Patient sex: F
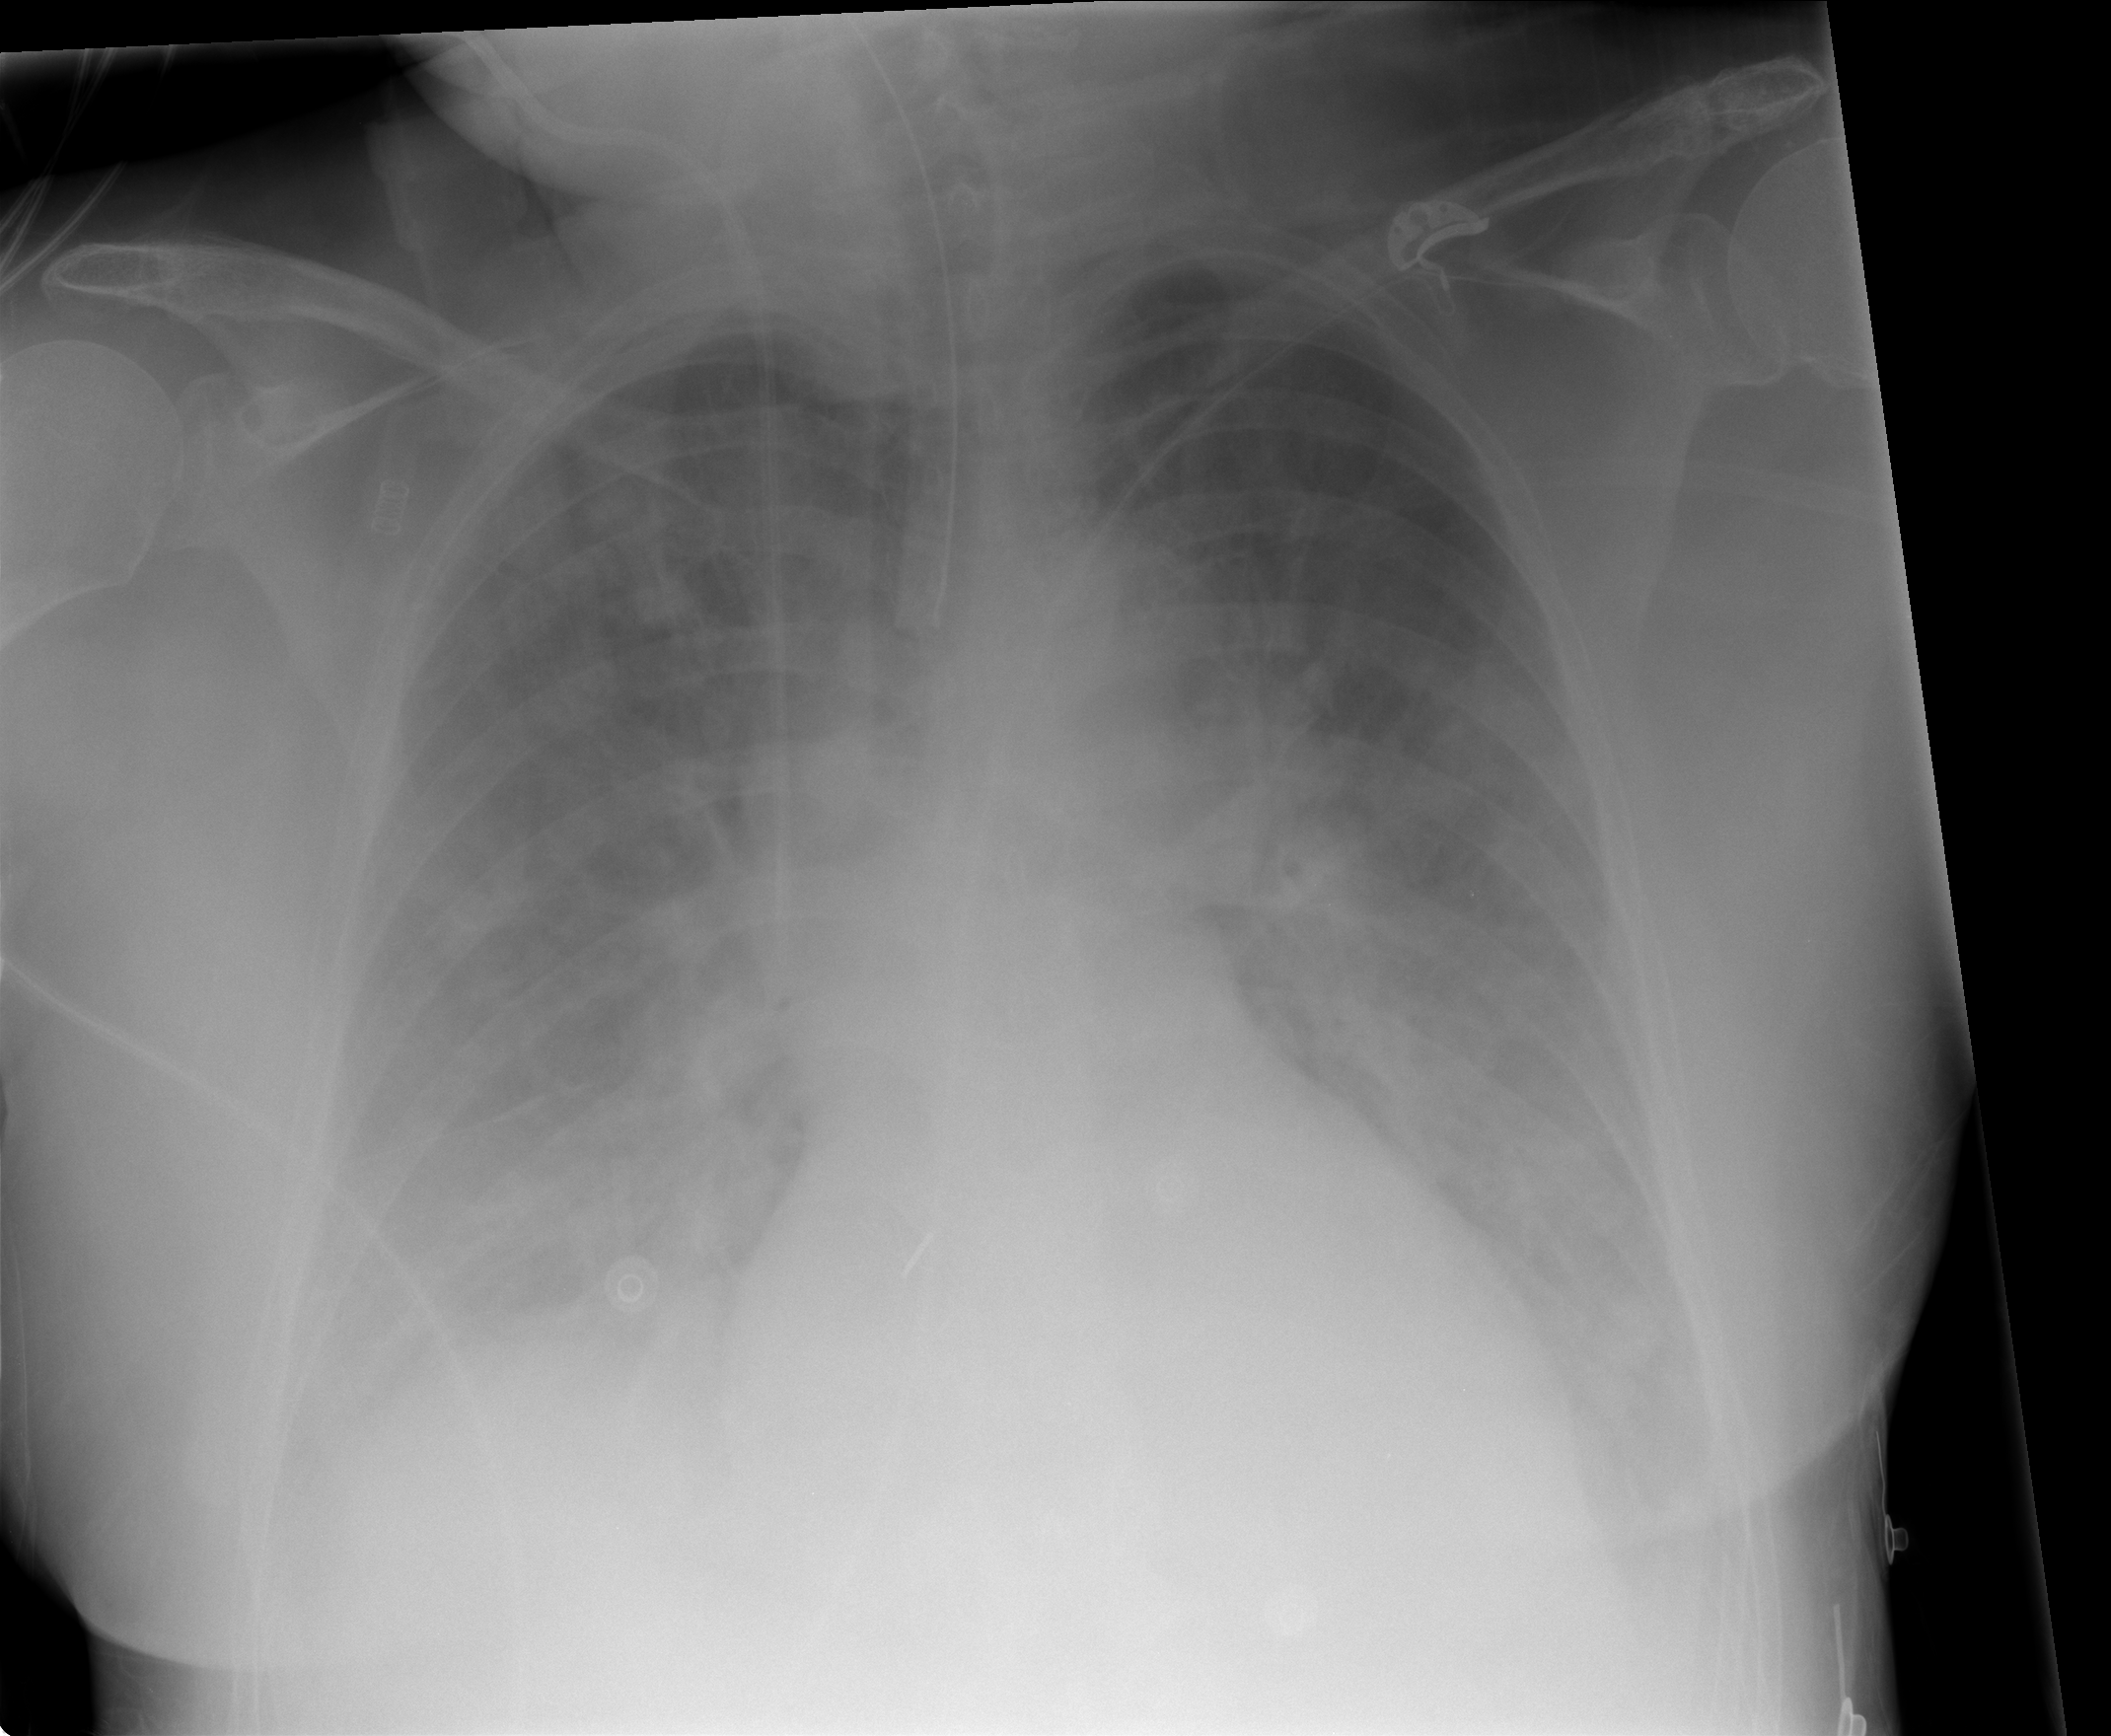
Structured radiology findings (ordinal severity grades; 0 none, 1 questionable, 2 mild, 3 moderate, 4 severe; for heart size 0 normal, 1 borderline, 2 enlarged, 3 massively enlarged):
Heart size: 0
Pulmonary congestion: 3
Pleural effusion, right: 0
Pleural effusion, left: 0
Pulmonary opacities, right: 0
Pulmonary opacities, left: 0
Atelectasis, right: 4
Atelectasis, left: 4